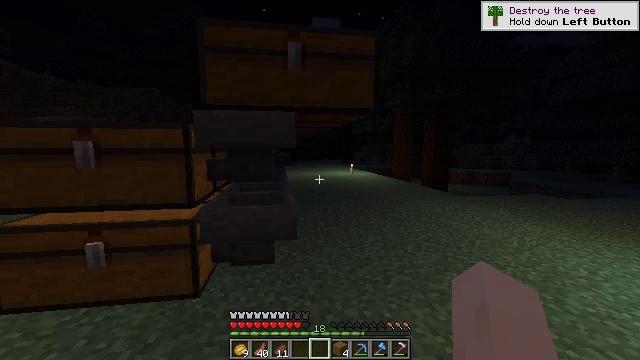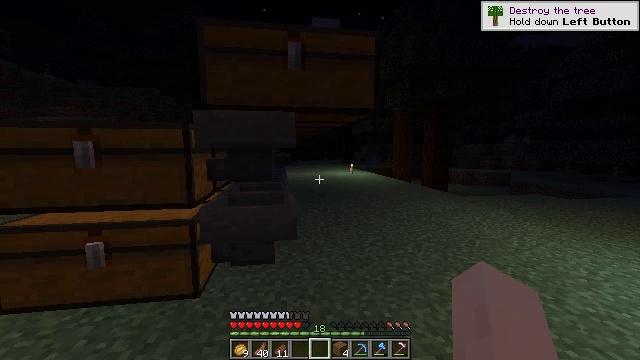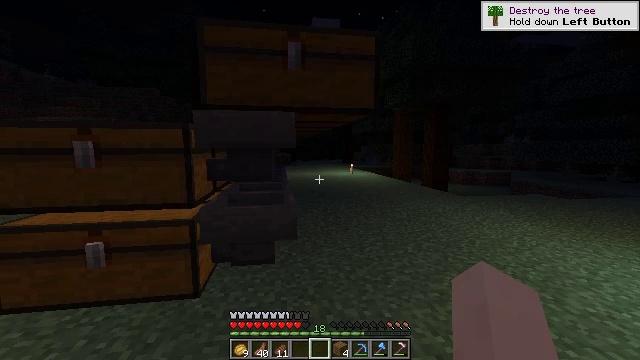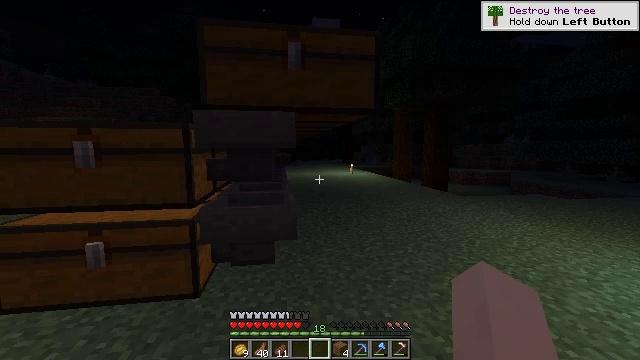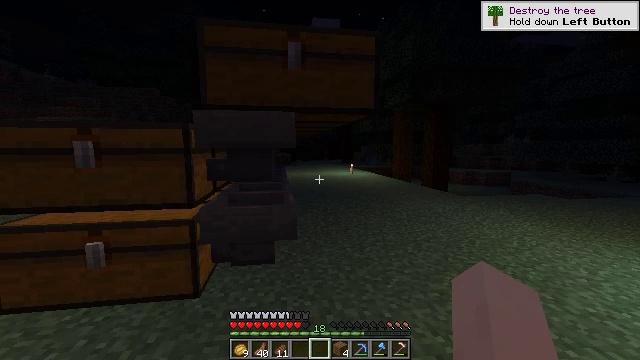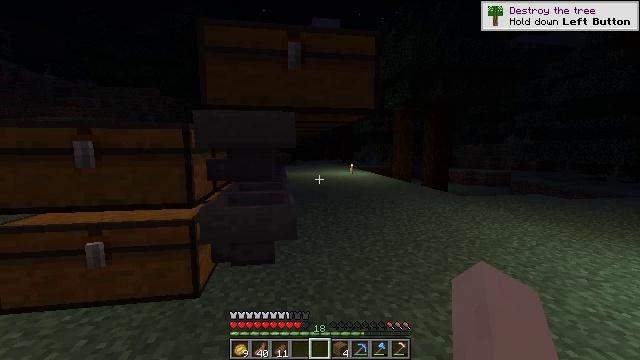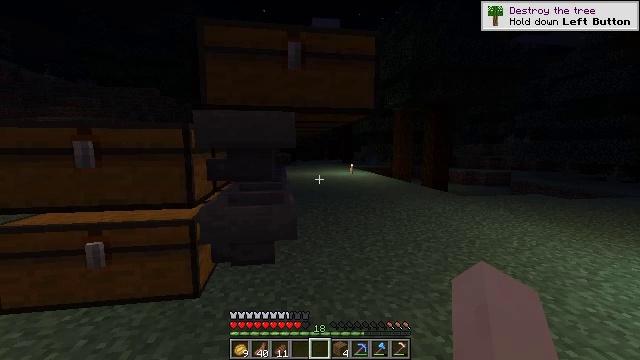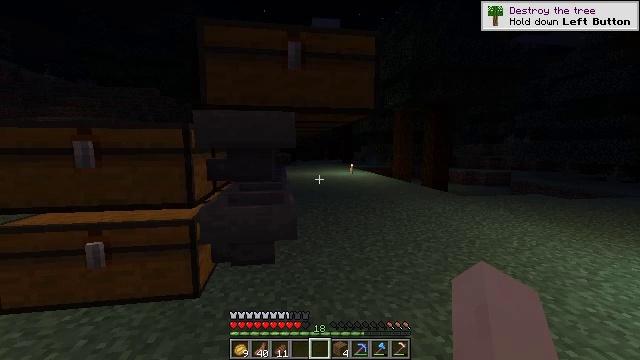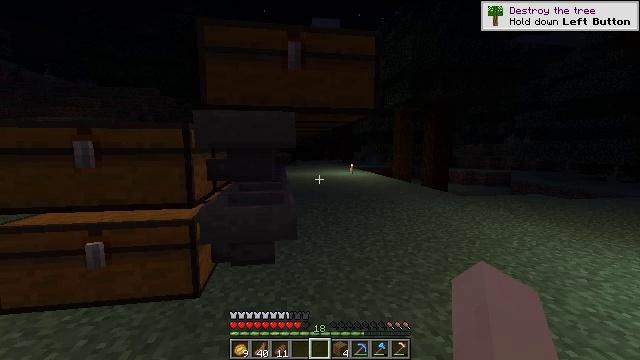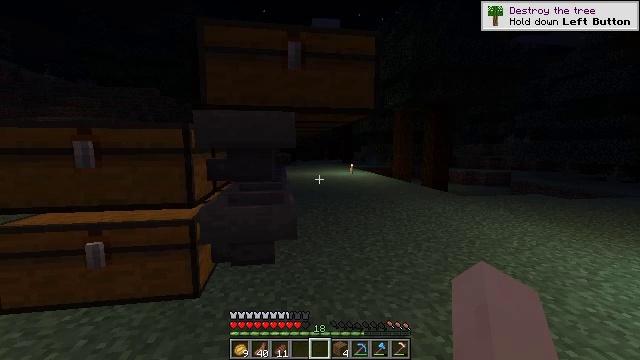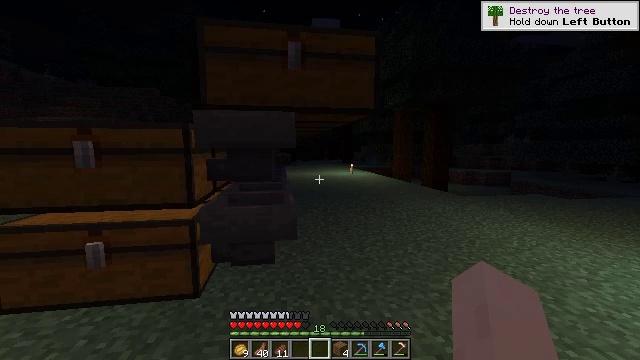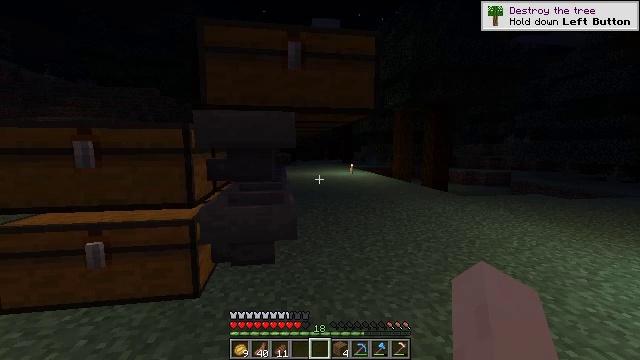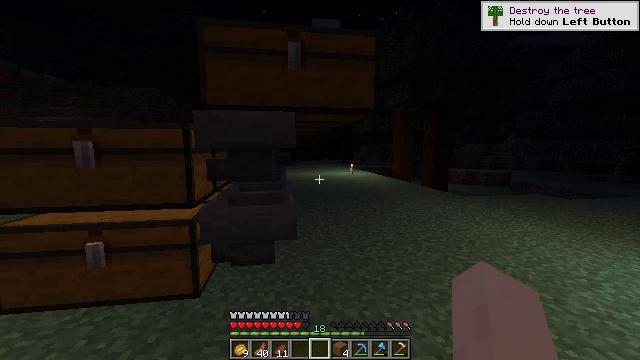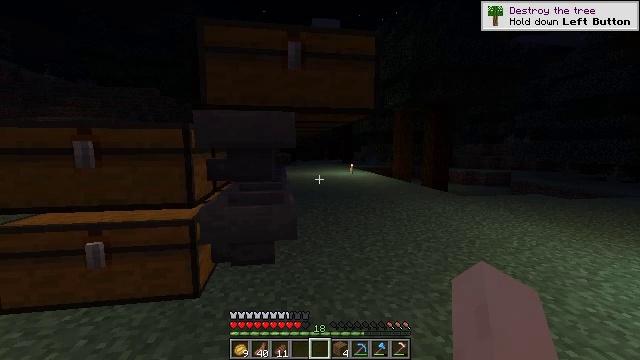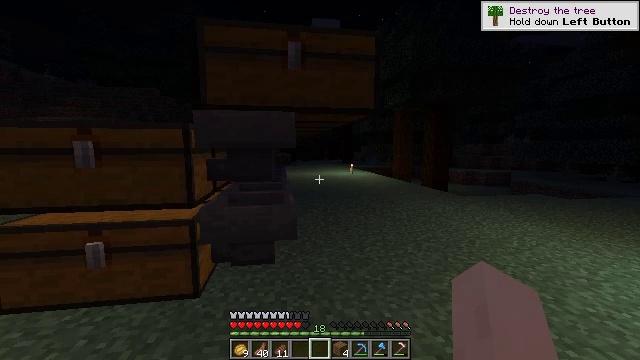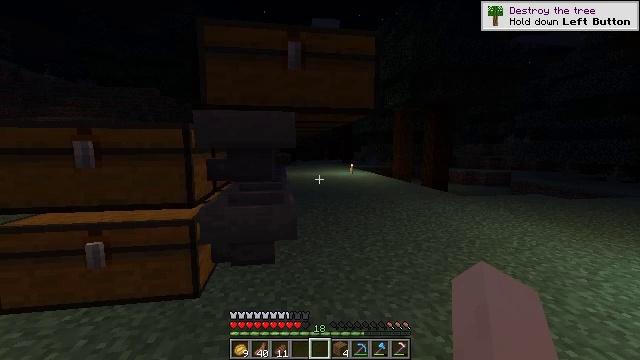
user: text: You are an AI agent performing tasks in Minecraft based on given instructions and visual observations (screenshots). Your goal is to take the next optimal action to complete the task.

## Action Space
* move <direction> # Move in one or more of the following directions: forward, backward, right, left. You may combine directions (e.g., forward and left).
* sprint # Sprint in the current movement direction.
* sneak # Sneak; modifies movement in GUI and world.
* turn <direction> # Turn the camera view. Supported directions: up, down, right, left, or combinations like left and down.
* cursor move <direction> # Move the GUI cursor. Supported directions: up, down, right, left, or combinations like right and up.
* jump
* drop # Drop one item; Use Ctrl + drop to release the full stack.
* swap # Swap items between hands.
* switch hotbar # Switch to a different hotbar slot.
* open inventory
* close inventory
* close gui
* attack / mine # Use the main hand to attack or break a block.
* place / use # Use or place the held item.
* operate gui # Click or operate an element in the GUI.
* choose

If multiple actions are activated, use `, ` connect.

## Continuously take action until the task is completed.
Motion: motion action
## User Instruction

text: mine block trapped chest
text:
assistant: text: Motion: no_op
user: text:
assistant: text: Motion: no_op
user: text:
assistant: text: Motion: no_op
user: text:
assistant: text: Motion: no_op
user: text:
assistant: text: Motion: no_op
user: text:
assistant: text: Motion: no_op
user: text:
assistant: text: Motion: no_op
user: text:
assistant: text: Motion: no_op
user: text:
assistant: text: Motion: no_op
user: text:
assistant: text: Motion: no_op
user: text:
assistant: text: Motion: no_op
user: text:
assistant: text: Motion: no_op
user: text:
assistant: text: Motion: no_op
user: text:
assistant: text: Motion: no_op
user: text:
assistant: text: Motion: no_op
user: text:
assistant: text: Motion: no_op
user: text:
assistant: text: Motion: no_op
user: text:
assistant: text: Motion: no_op
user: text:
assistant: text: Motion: no_op
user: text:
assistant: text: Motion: no_op
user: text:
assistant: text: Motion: no_op
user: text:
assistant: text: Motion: no_op
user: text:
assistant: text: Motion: no_op
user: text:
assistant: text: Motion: no_op
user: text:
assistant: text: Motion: no_op
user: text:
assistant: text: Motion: no_op
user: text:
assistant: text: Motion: no_op
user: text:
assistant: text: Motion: no_op
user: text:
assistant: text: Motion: no_op
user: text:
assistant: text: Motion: no_op